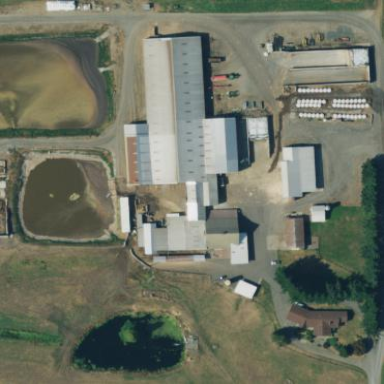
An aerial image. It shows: Farmyard area.